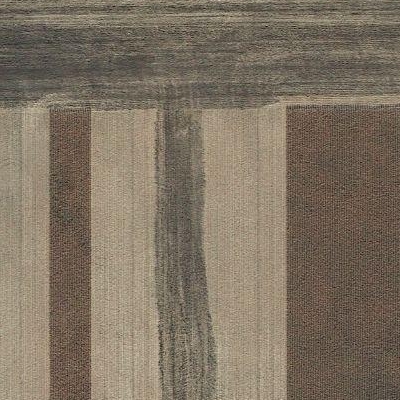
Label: bField